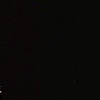
Label: space